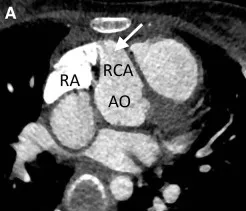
Cardiac computed tomography angiography preoperatively confirmed that the right coronary artery was significantly enlarged.
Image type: radiology (ct)